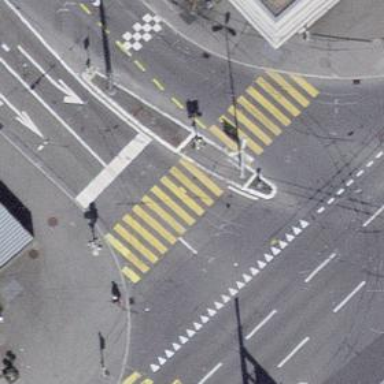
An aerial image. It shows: Zebra crossing with traffic signals and pedestrian island. The crossing is marked with zebra stripes.